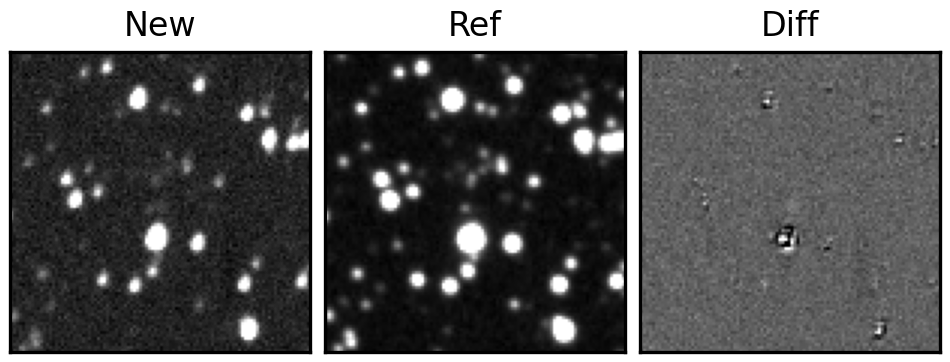
Label: real